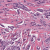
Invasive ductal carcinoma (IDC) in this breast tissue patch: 1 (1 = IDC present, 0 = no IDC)